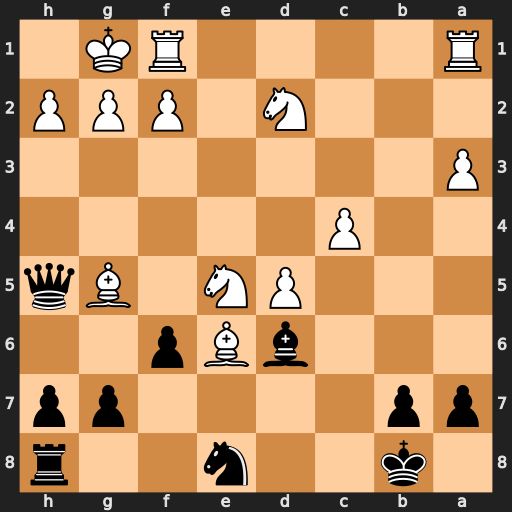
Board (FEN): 1k2n2r/pp4pp/3bBp2/3PN1Bq/2P5/P7/3N1PPP/R4RK1
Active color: b
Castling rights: -
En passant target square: -
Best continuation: Bxe5 Bf4 Bxf4